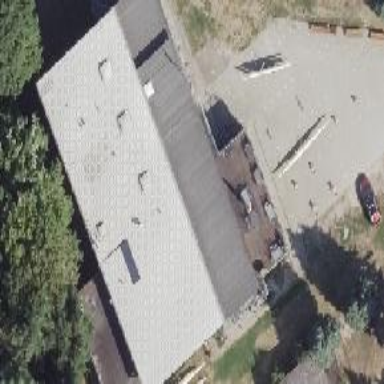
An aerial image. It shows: Sports centre building.